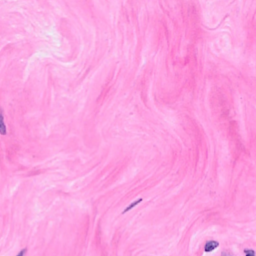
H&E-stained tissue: Breast